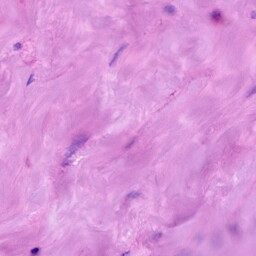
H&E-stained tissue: Breast